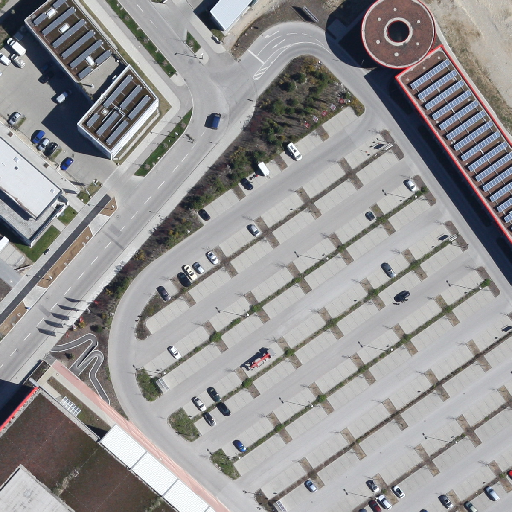
Referring expression: sidewalk